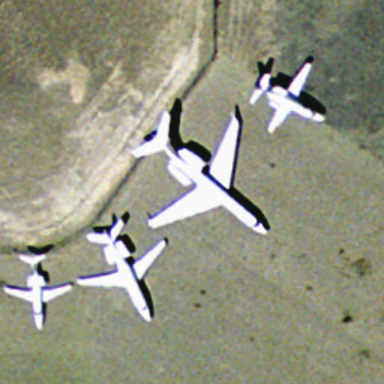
There are four airplanes at the airport .